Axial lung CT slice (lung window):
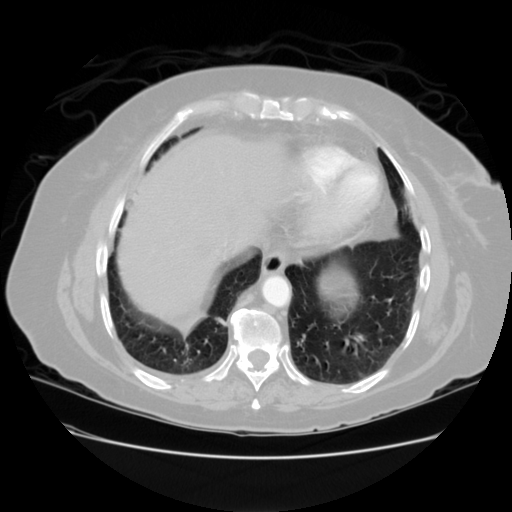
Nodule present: no